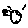
Label: moon